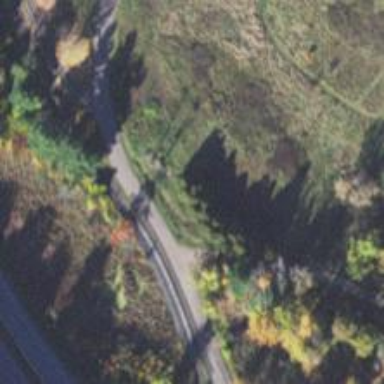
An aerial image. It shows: Bridge for cycleway.